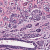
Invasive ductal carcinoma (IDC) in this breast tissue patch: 1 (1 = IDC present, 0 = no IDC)